Question:
After rotate the image how to merge the rotation image? I using the below code, Its work fine for before the image rotation. How to fix this issue . Please help me. Thanks in advance.
'''
CGRect backgroundImageRect = CGRectMake(0.0, 0.0, itemSize.width, itemSize.height);
CGRect foregroundImageRect = CGRectMake(rsImageView.frame.origin.x, rsImageView.frame.origin.y, rsImageView.frame.size.width, rsImageView.frame.size.height);
[backgroundImageView.image drawInRect:backgroundImageRect];
[rsImageView.image drawInRect:foregroundImageRect];
overlappedImage = UIGraphicsGetImageFromCurrentImageContext();
UIGraphicsEndImageContext();
'''
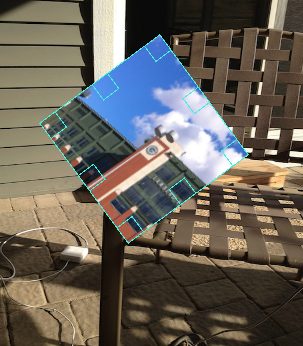
Answer: Add this method call this after rotation:
'''
-(UIImage *)getMergedImage
{
UIImage mergedImage;
UIGraphicsBeginImageContext(backgroundImageView.frame.size)
[backgroundImageView.layer renderInContext:UIGraphicsGetCurrentContext];//bacgroundImageView here
UIImage overLappedImage = [self getOverlappedImage];
if(overLappedImage)
{
//CGRectMake(0,0,rsImageView.frame.width,rsImageView.frame.height)
[overLappedImage drawInRect:rsImageView.frame blendMode:kCGBlendModeNormal alpha:0.8];//TopMostImageView here
}
mergedImage = UIGraphicsGetImageFromCurrentImageContext();
UIGraphicsEndImageContext();
return mergedImage;
}
'''
---
Add this method to get overlappped Image.
'''
-(UIImage *)getOverlappedImage
{
UIImage overlappedImage;
UIGraphicsBeginImageContext(rsImageView.frame.size)
[rsImageView.layer renderInContext:UIGraphicsGetCurrentContext]; //TopMostImageView here
overlappedImage = UIGraphicsGetImageFromCurrentImageContext();
UIGraphicsEndImageContext();
return overlappedImage;
}
'''